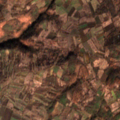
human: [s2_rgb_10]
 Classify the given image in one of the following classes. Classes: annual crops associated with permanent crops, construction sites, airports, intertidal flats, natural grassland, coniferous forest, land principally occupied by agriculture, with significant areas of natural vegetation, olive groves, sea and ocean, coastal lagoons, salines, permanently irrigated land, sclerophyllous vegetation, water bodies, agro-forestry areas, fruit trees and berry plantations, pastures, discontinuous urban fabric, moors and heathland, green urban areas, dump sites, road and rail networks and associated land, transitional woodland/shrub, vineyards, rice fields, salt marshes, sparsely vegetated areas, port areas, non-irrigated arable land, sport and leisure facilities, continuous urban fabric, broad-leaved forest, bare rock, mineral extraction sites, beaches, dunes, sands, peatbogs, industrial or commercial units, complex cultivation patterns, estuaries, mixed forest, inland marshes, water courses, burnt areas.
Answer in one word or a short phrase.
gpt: complex cultivation patterns, land principally occupied by agriculture, with significant areas of natural vegetation, broad-leaved forest